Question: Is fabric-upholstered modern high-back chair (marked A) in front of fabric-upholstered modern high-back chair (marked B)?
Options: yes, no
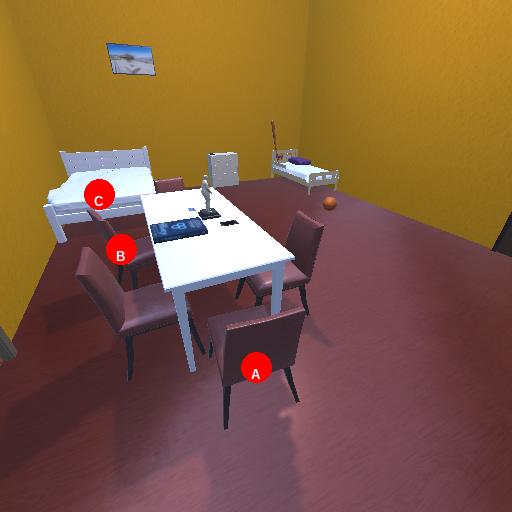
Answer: yes